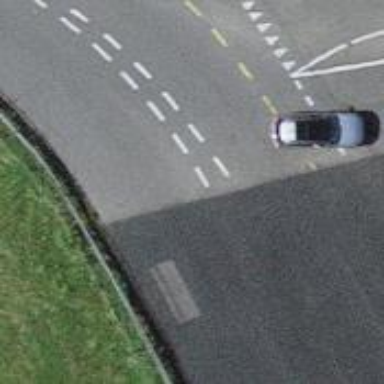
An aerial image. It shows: Primary highway with asphalt surface. There is lane designated for cycling on the left side.